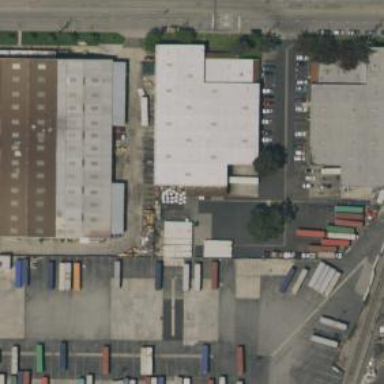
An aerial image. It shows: Warehouse building.